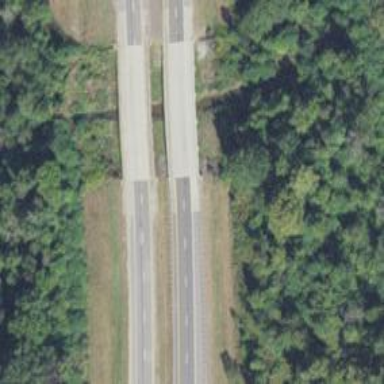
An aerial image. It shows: Beam structure bridge on trunk highway.